Field crop: tomato
Growth stage: 1
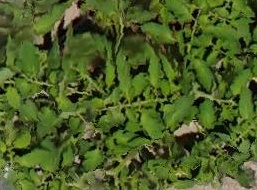
Species: tomato